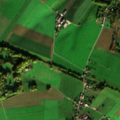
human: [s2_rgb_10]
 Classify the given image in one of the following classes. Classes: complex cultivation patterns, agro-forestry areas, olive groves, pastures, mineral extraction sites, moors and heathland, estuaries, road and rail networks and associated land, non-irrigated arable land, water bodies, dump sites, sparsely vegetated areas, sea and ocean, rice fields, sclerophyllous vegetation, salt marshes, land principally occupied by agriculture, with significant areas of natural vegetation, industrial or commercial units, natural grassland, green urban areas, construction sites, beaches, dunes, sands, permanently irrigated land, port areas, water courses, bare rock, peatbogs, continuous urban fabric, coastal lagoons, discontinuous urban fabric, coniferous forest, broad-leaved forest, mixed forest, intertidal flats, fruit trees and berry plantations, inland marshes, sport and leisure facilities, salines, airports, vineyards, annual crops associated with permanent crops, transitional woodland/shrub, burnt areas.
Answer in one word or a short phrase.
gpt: discontinuous urban fabric, sport and leisure facilities, non-irrigated arable land, land principally occupied by agriculture, with significant areas of natural vegetation